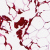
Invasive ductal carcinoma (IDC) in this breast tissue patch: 0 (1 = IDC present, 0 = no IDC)